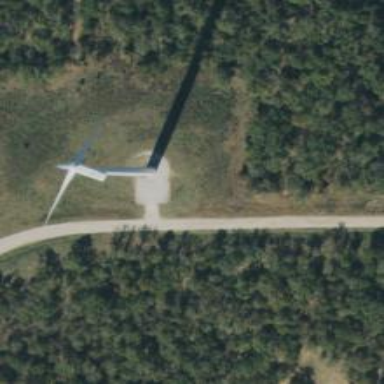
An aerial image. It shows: Wind generator in the form of horizontal axis wind turbine.